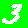
Digit: 3